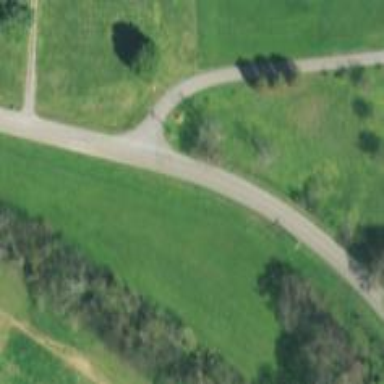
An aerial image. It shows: Tertiary road.